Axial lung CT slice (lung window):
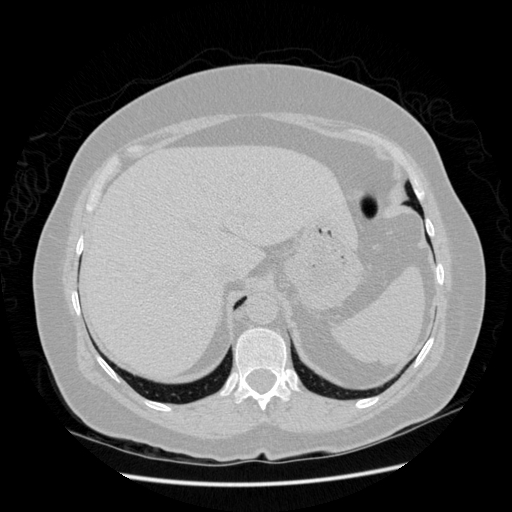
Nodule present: no